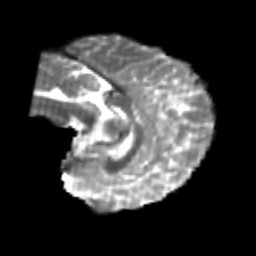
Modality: T2w
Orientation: sagittal
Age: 24
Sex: female
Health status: healthy
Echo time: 0.074 s